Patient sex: F
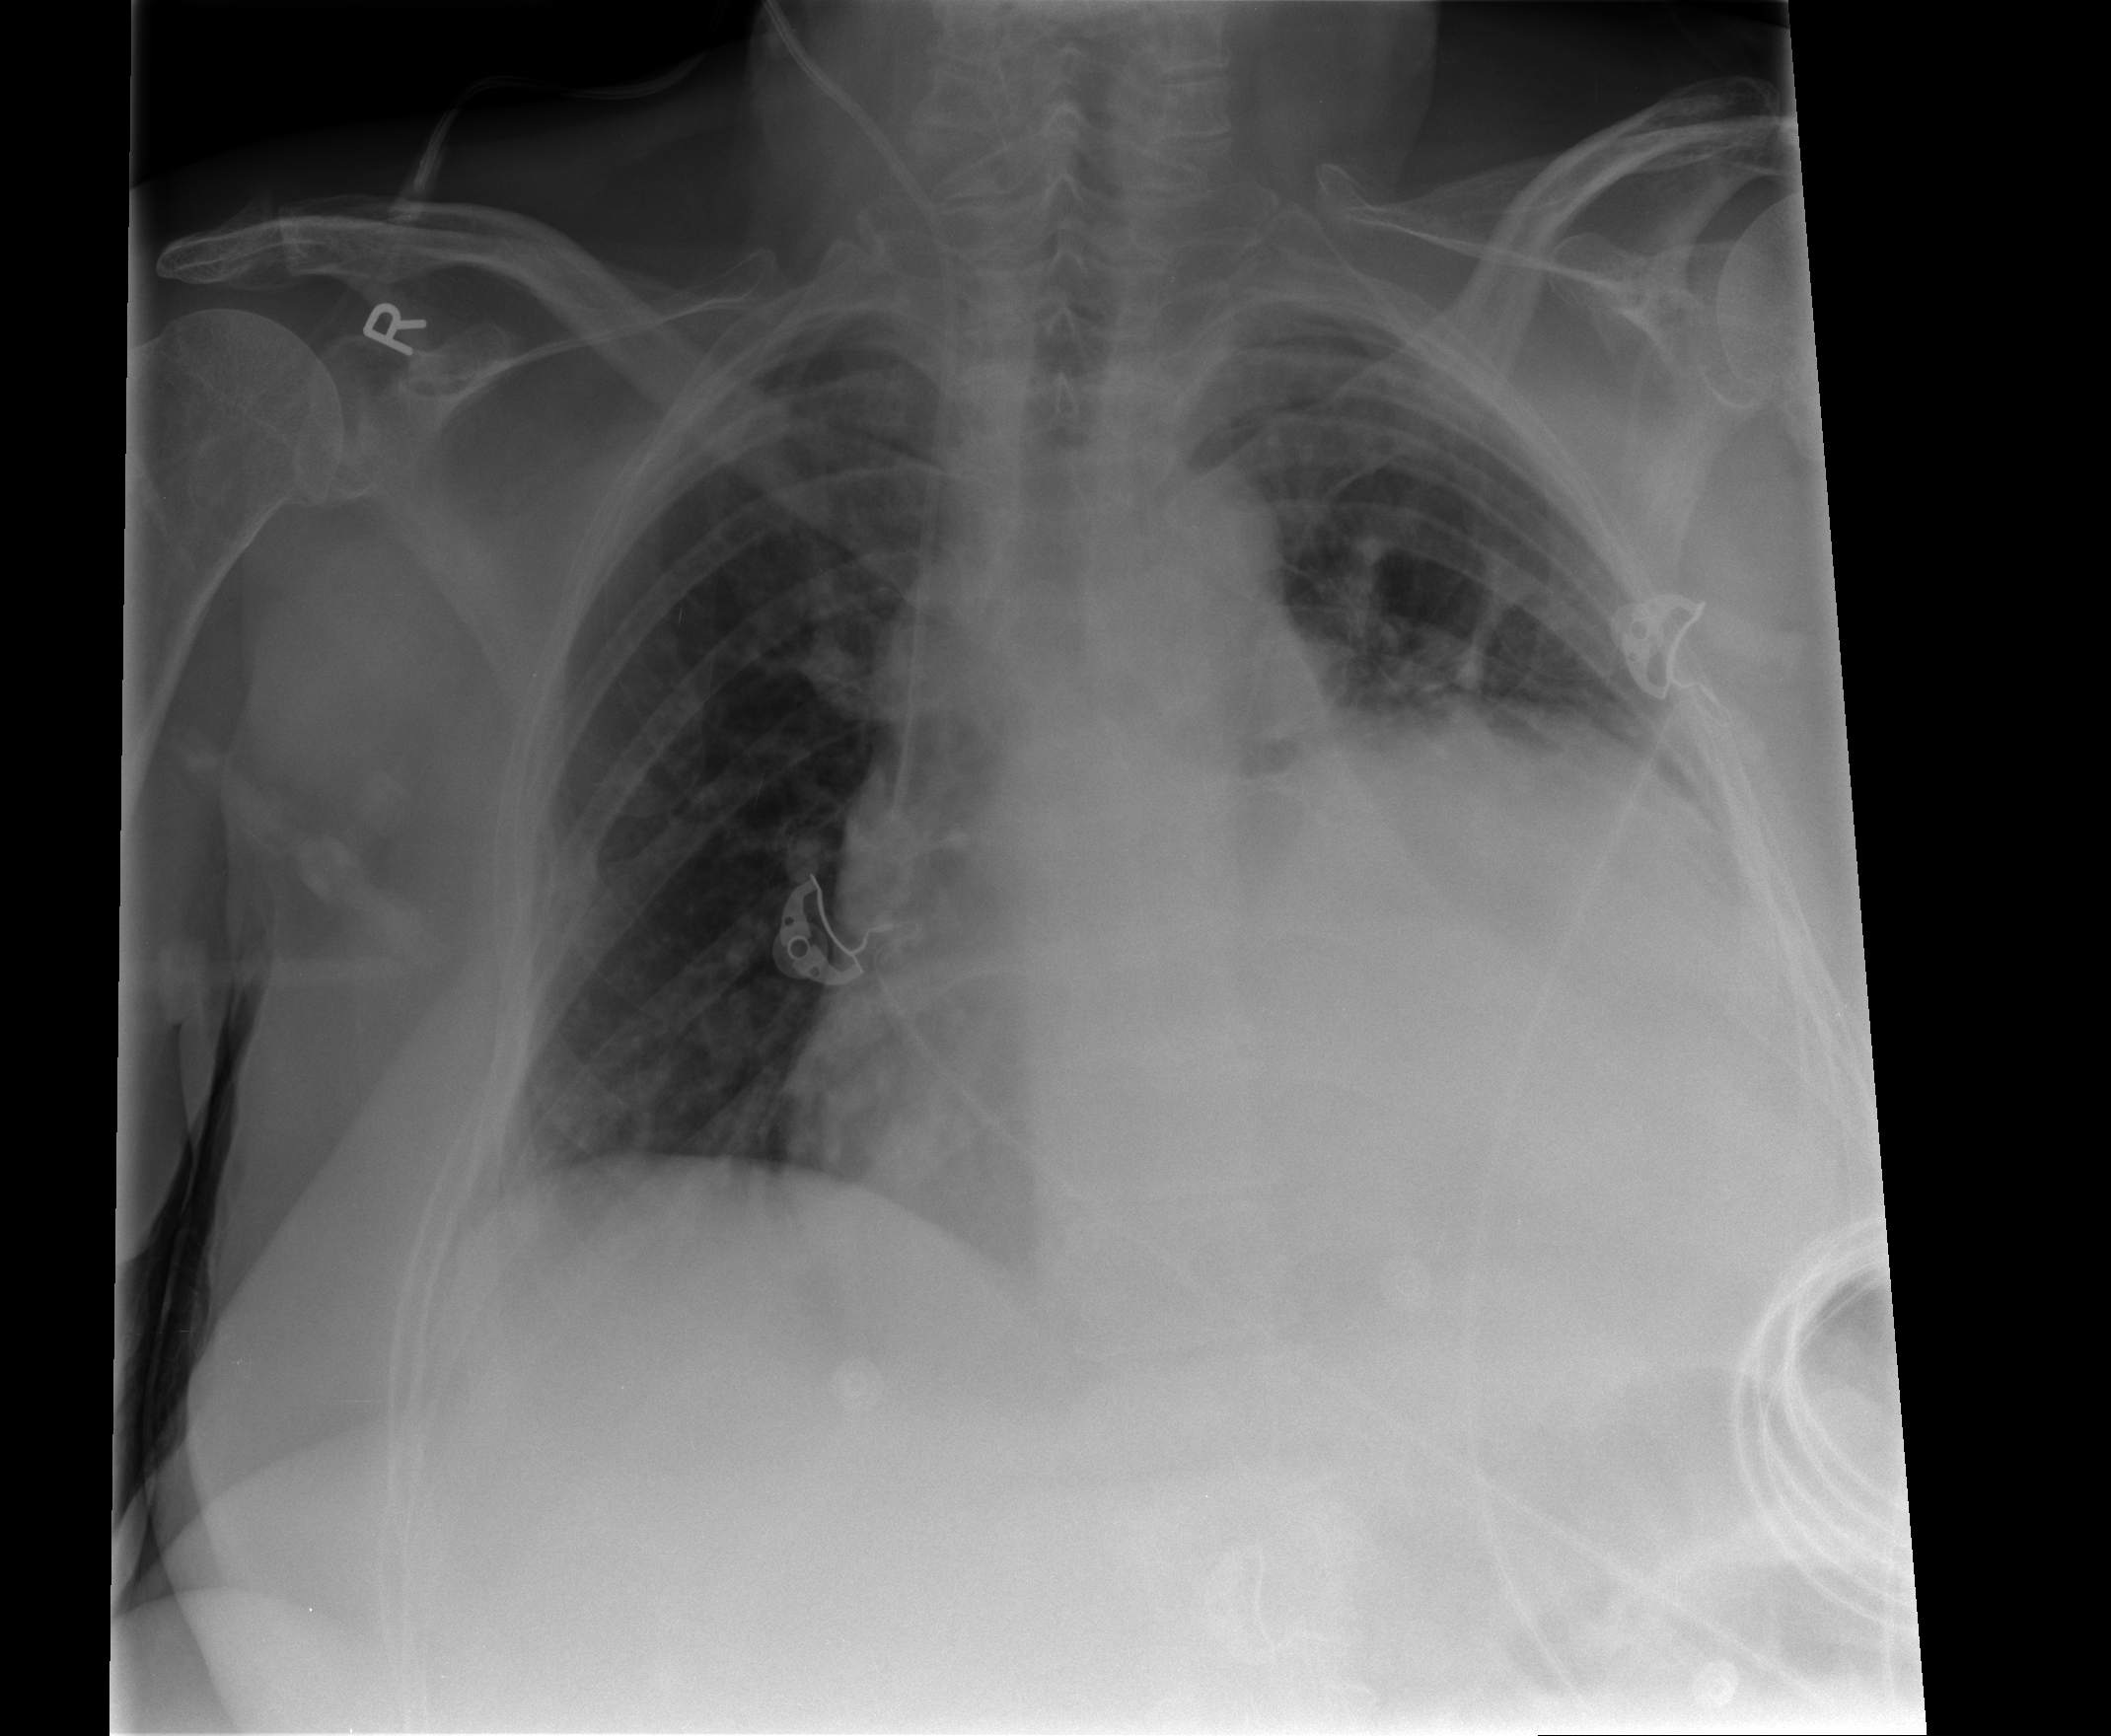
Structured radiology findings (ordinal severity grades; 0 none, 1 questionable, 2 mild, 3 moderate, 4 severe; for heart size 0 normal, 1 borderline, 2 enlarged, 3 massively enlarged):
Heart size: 3
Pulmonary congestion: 1
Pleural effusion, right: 0
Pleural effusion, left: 0
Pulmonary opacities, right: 0
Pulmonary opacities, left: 0
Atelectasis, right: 0
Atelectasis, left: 0